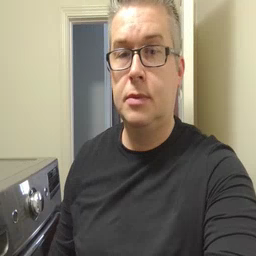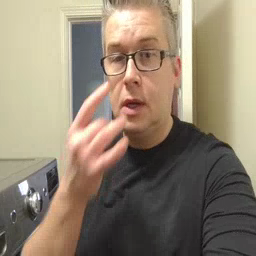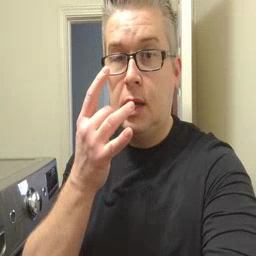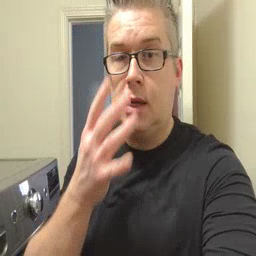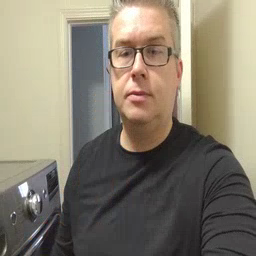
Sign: snack